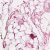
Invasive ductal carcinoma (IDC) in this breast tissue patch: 0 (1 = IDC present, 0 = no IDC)